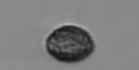
Label: Pseudochattonella_farcimen